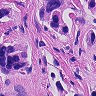
Metastatic tissue present: yes